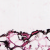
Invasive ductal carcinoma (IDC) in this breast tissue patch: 0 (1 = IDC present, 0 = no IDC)